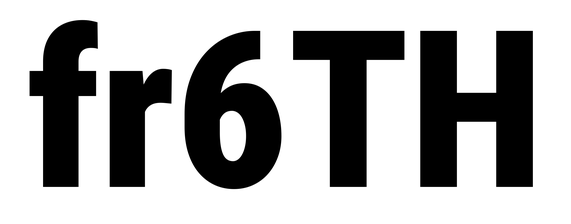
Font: Roboto_Condensed_Black